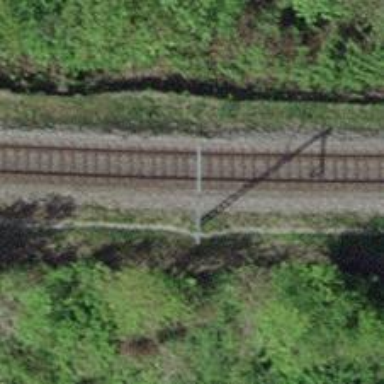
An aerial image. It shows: Single-track railway with electrified contact lines on embankment.